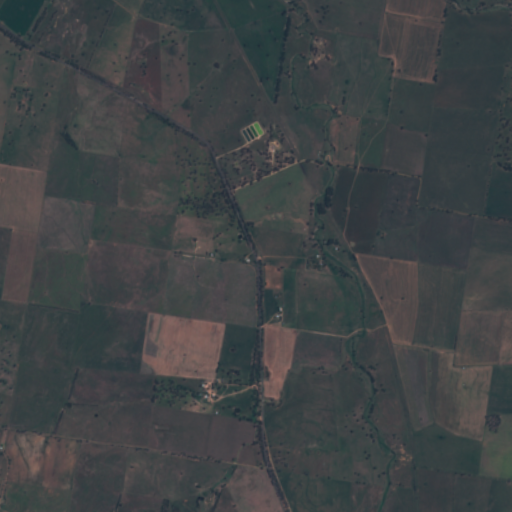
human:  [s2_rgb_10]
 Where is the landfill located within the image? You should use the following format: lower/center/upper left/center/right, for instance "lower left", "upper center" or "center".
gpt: The landfill is located in the upper center of the image.
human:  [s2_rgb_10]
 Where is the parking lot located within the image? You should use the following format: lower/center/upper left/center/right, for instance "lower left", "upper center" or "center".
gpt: The parking lot is located in the upper left of the image.
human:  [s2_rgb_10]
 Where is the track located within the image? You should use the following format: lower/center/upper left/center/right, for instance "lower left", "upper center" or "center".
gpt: There is no track in the image.